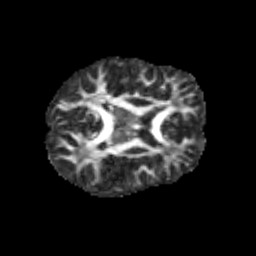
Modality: FA
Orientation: axial
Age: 11
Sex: female
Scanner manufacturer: siemens
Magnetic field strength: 3 T
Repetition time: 3.8 s
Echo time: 0.07 s